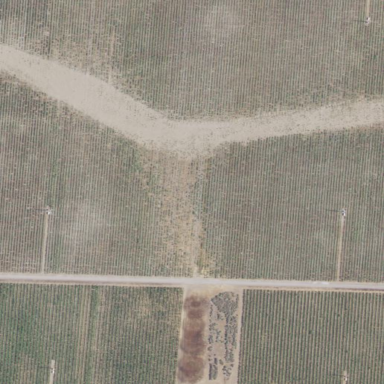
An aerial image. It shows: Vineyard growing grapes.